RGB frame:
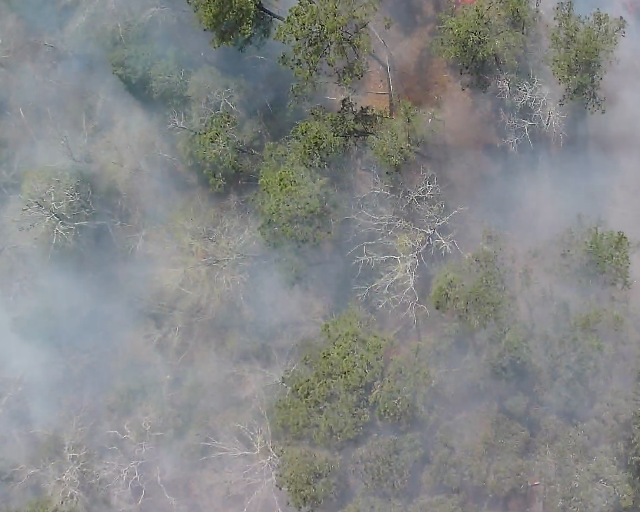
Thermal frame:
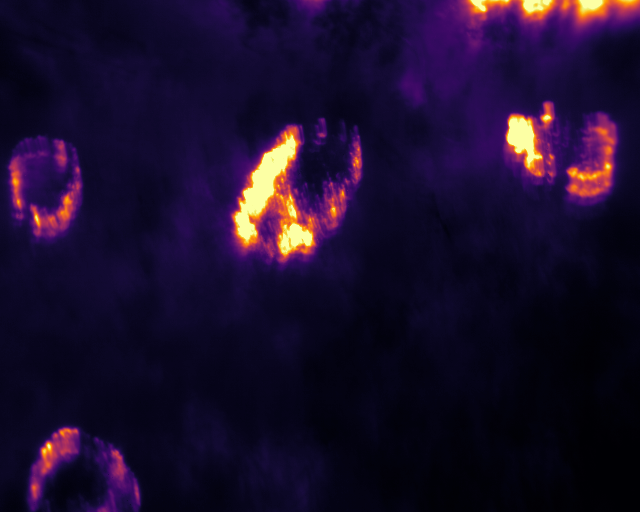
Captured: 2026-02-26 02:30:16
Pixels at or above 80 °C: 12169 (fraction of frame: 0.03714)